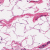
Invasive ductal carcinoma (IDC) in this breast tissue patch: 0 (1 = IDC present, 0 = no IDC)